Question: It is required to place a number of queens so that there is a queen in each row and column. Find the number of different placements of queens that satisfy the constraint that queens cannot attack each other. At the same time, the newly placed queen cannot be eaten by the existing knight, but there is no need to consider whether the knight will be attacked by the queen.
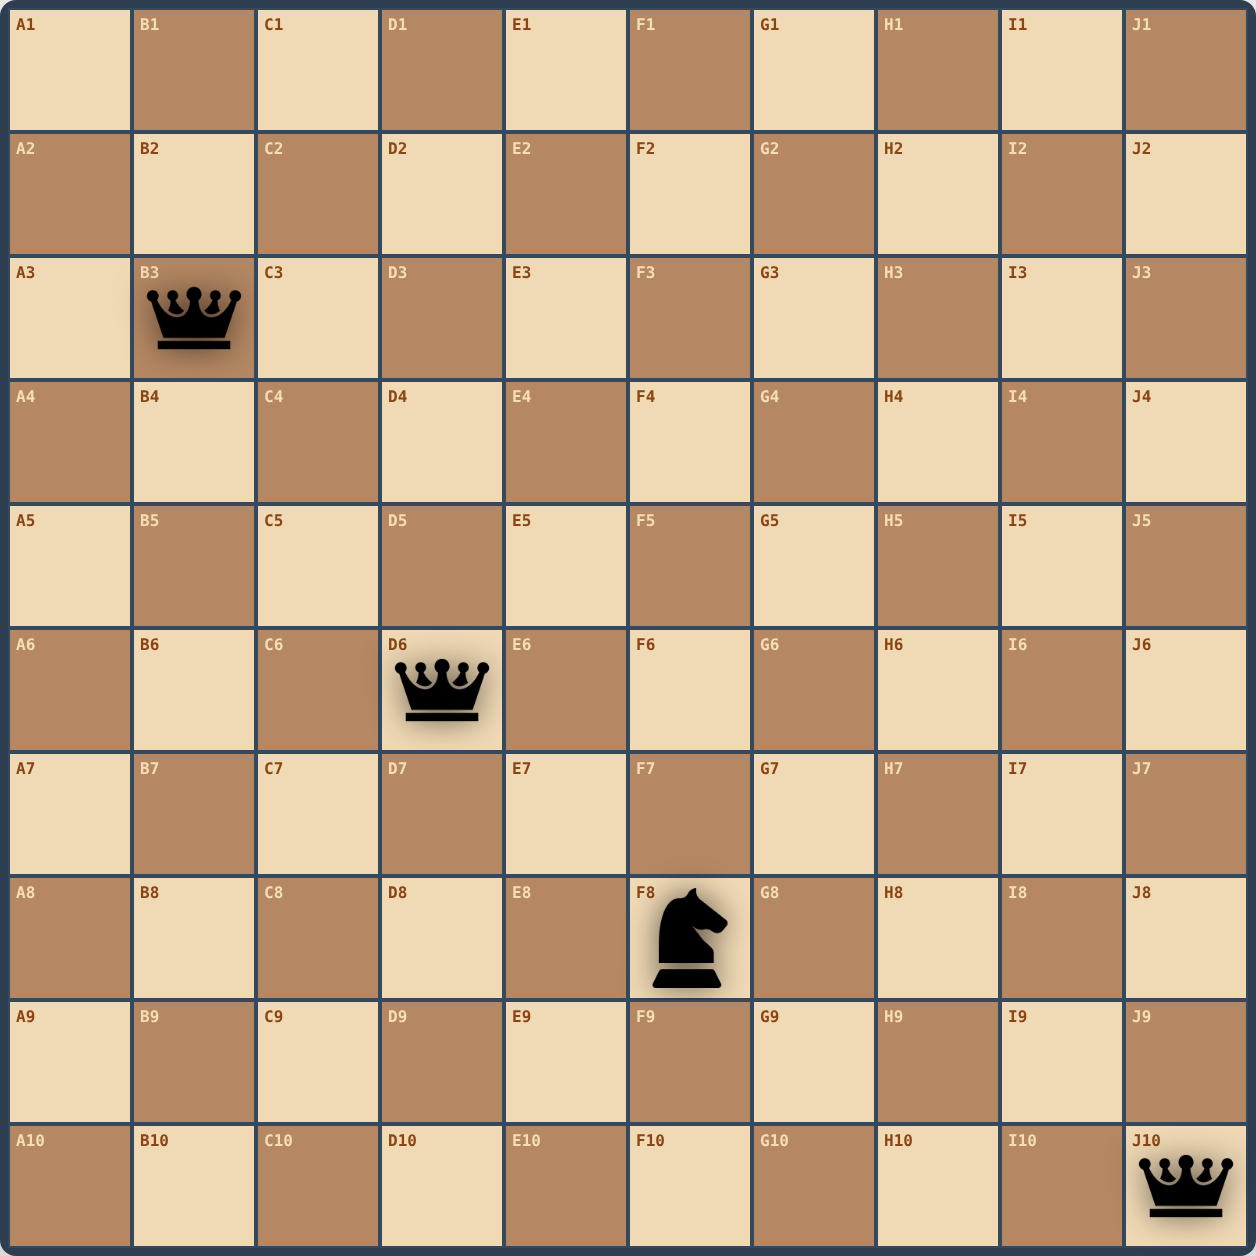
Answer: 3